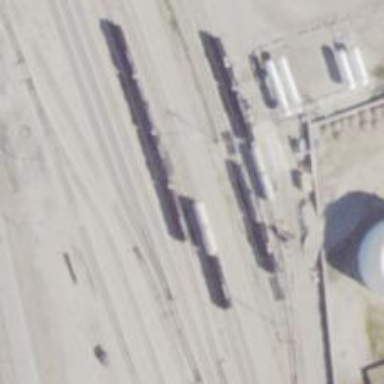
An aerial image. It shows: Rail spur service.